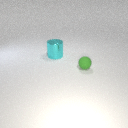
small green rubber sphere to the right of large cyan metal cylinder